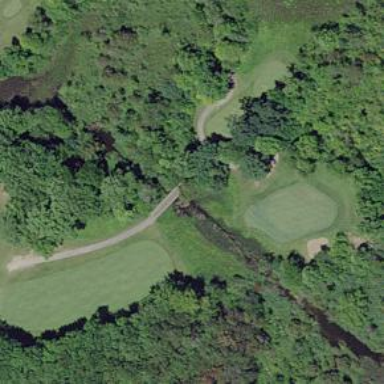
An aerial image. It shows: Path bridge over golf cartpath.